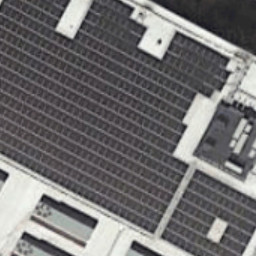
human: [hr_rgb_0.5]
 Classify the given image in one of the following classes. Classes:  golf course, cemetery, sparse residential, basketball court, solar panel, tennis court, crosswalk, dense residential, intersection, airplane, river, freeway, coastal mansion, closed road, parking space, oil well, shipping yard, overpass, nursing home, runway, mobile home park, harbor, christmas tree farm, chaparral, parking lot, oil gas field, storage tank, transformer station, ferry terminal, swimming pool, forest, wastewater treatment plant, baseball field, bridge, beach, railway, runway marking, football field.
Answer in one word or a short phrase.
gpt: solar panel